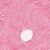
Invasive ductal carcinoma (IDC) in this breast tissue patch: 0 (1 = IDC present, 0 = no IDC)